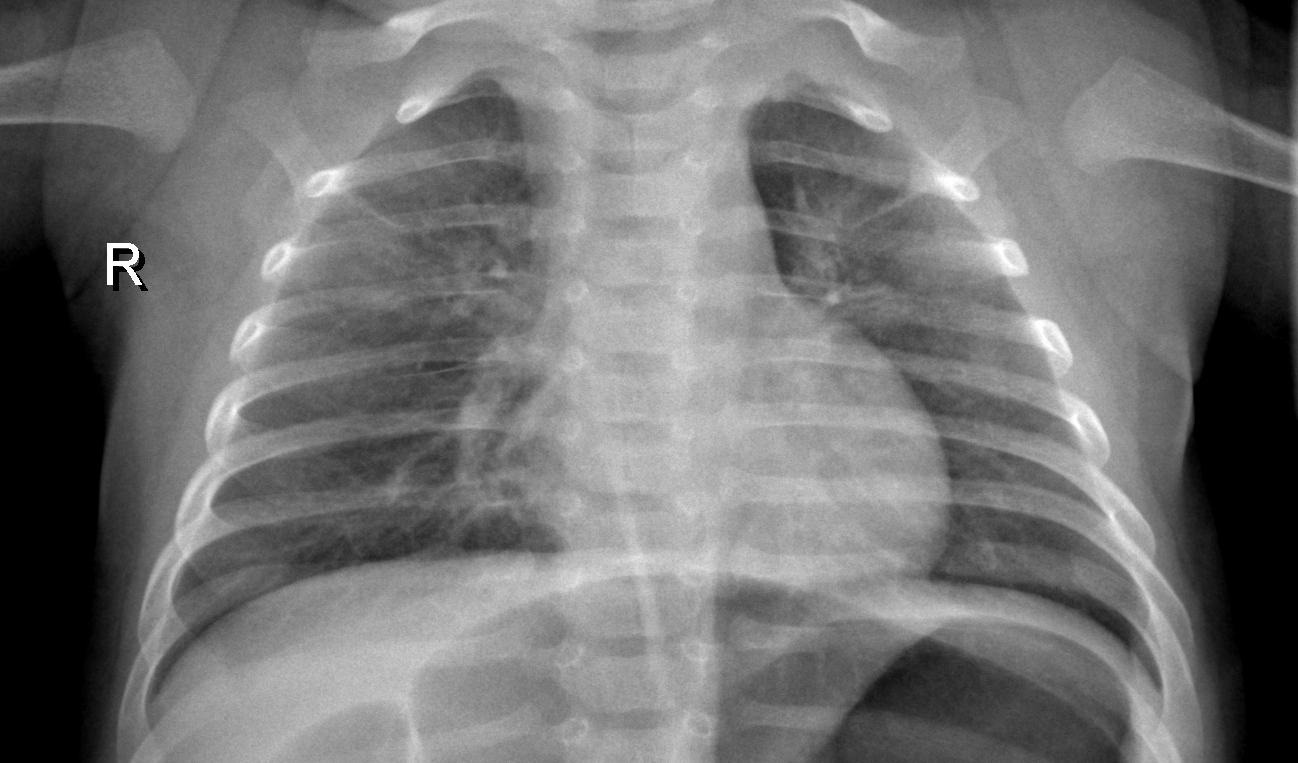
Diagnosis: PNEUMONIA